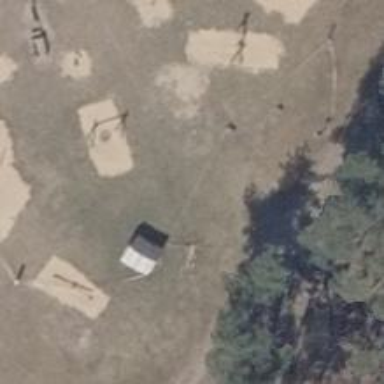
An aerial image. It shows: Shelter for teenagers in the playground.